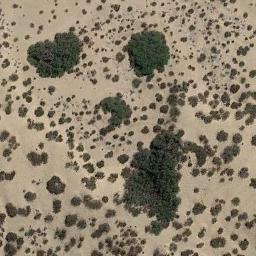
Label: chaparral